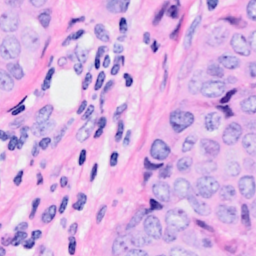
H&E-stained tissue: Breast